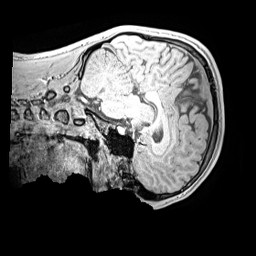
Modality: MP2RAGE
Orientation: sagittal
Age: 13
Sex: male
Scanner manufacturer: siemens
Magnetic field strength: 3 T
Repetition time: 4 s
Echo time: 0.00299 s